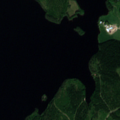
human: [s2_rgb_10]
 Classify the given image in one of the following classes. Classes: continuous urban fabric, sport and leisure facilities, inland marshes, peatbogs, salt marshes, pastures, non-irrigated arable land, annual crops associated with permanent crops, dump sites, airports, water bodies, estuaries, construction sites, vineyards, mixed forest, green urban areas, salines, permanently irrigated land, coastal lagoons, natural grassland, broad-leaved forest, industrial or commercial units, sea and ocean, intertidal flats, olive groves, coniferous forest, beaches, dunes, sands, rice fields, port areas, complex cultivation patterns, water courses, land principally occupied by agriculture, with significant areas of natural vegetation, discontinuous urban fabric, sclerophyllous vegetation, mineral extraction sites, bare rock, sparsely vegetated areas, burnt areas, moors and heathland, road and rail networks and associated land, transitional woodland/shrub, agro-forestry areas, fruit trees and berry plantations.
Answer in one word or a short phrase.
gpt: land principally occupied by agriculture, with significant areas of natural vegetation, coniferous forest, mixed forest, water bodies